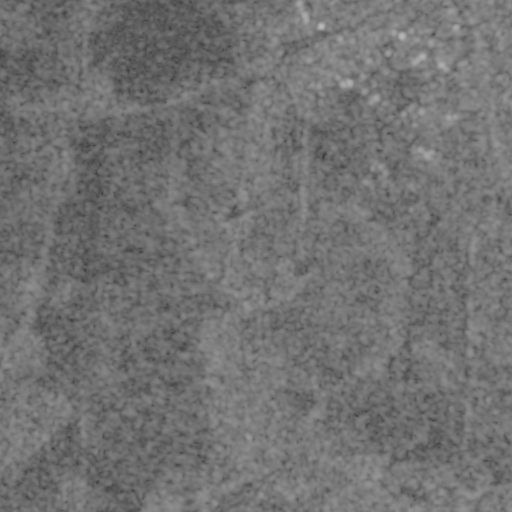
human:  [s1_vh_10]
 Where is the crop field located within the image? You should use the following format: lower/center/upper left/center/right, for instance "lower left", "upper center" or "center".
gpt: The crop field is located in the upper left of the image.
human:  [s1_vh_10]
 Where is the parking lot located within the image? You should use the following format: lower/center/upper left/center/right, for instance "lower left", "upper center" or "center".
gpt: The parking lot is located in the upper right of the image.
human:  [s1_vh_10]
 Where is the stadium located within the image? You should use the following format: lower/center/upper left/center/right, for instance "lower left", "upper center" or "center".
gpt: The stadium is located in the upper right of the image.
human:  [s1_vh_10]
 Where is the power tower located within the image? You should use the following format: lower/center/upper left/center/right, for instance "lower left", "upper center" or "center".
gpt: There is no power tower in the image.

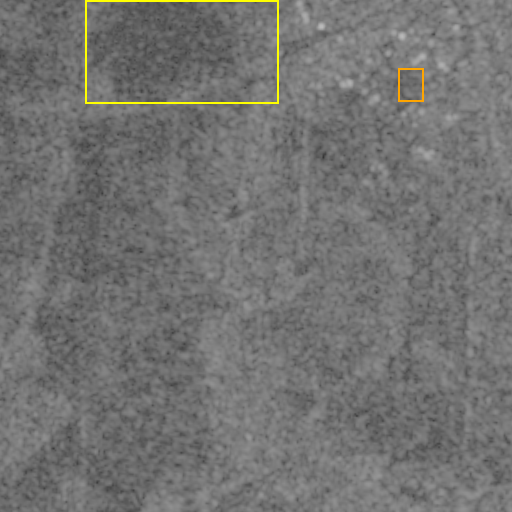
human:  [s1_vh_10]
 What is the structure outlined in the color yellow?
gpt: The structure outlined in yellow is a crop field.
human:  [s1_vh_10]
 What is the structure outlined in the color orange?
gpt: The structure outlined in orange is a stadium.
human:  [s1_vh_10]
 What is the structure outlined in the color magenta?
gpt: There is no magenta outline.